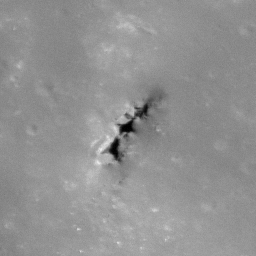
Pit: Copernicus 6a
Host crater: Copernicus
Host type: impact_melt
Lunar coordinates: latitude 10.105, longitude 339.995